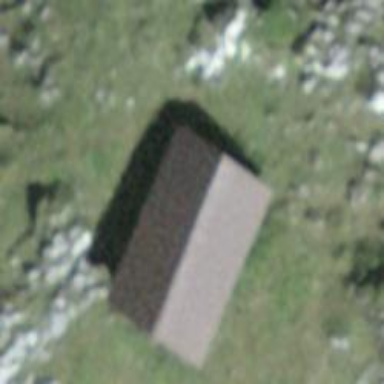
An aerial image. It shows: Cabin is depicted in the image.